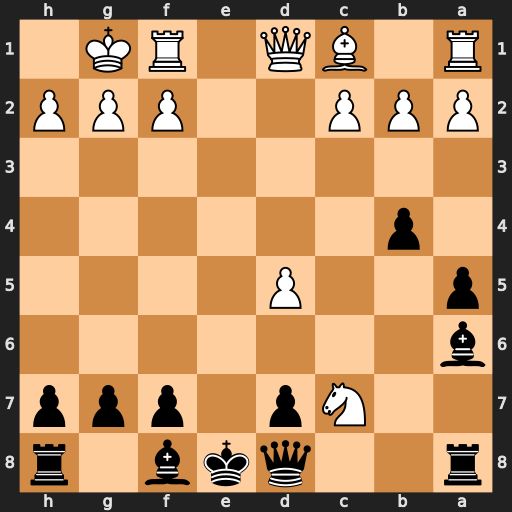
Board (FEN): r2qkb1r/2Np1ppp/b7/p2P4/1p6/8/PPP2PPP/R1BQ1RK1
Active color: b
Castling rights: kq
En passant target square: -
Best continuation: Qxc7 Re1+ Kd8